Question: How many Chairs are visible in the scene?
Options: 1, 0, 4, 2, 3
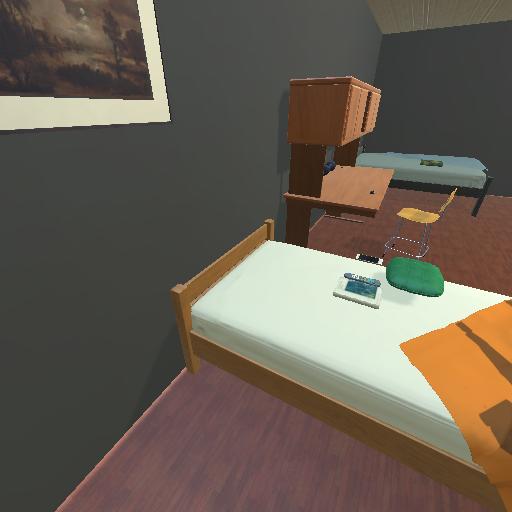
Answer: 1